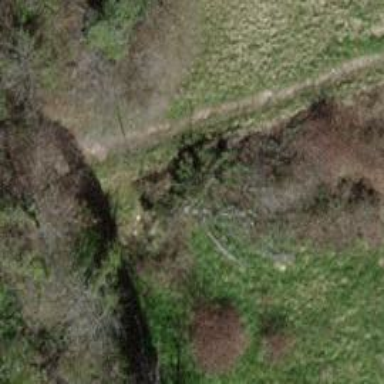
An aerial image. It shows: Path.